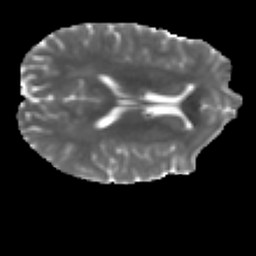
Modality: MD
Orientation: axial
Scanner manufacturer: ge
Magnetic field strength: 3 T
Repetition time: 7.98 s
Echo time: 0.0701 s